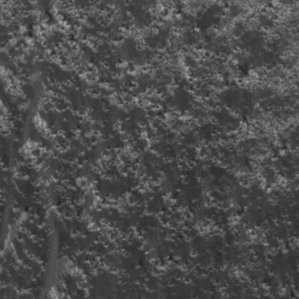
Label: frost